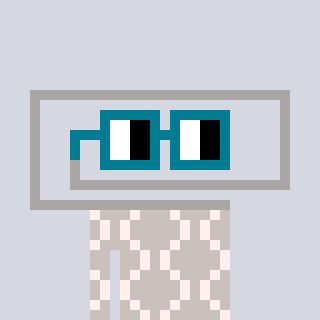
a pixel art character with square dark green glasses, a paperclip-shaped head and a foggrey-colored body on a cool background